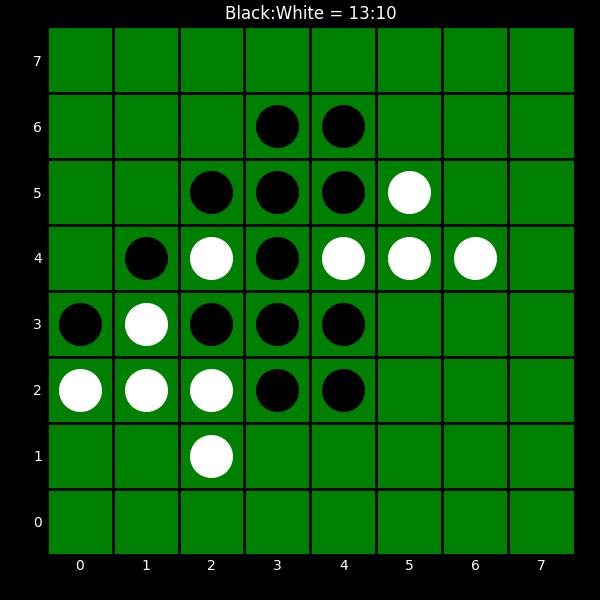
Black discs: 13
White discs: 10